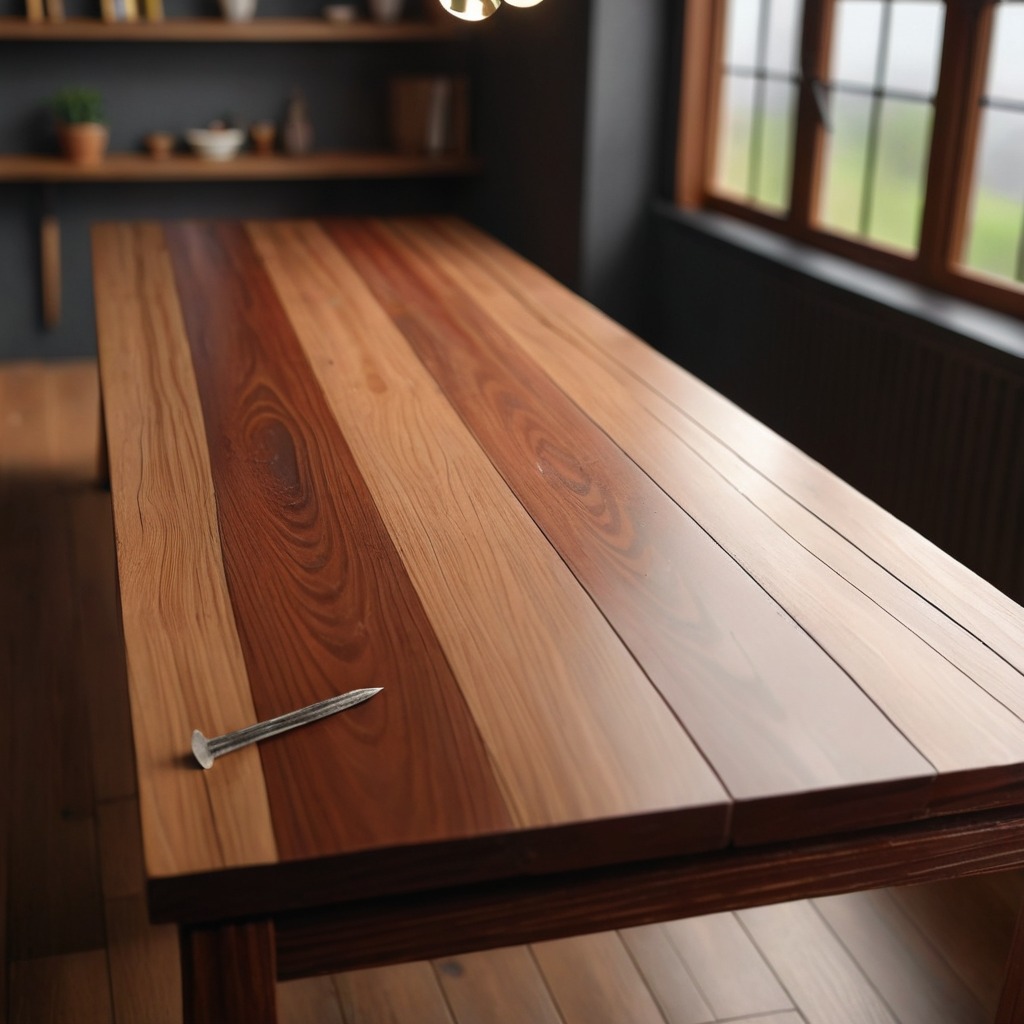
An iron nail is lying on a wooden table in a carpentry studio.